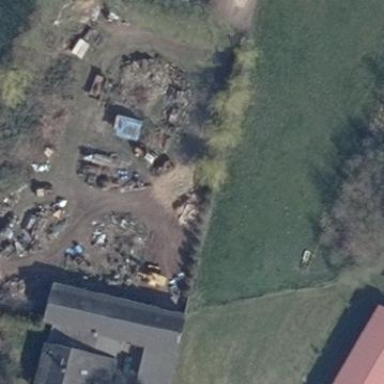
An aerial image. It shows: Brownfield site.